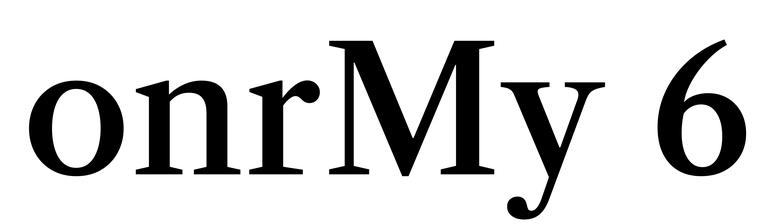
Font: LibreCaslonText_Medium